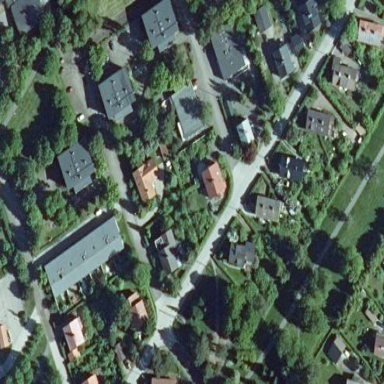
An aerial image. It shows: Nursing home.